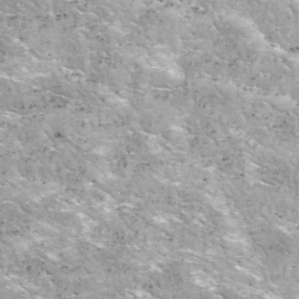
Label: frost